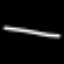
Label: line